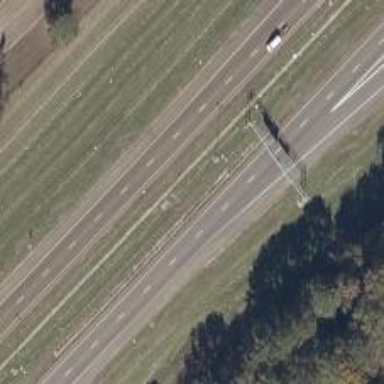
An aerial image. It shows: Motorway junction.